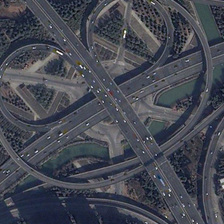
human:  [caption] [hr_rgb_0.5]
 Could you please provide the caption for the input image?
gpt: many green trees are near a viaduct with many cars .

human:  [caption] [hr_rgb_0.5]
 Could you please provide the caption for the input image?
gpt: many green trees are near a viaduct with many cars .

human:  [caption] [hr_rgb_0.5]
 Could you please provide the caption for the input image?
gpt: many green trees are near a viaduct with many cars .

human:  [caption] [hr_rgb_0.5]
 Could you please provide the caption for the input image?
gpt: many green trees are near a viaduct with many cars .

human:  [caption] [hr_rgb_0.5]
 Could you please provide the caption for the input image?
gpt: many green trees are near a viaduct with many cars .